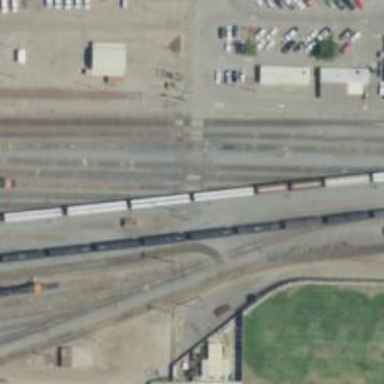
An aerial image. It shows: Railway yard used for servicing trains.